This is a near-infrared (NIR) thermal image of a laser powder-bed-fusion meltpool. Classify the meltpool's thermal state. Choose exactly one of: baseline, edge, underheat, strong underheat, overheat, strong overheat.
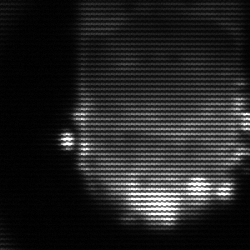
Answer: baseline